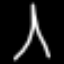
Label: The Eiffel Tower